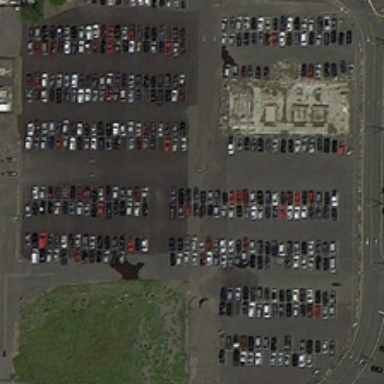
Surrounded by a circular road  there is a parking lot with a lawn .